Question: In my rails app, styled with bootstrap3, I decided to switch Slim instead of existing ERB. While I was converting erb view files to slim, I've noticed that styles of navbar links were disappeared.
'''
# app/views/layouts/_navbar.html.slim
nav.navbar.navbar-default
.container
.navbar-header.navbar-left
button(type="button" class="navbar-toggle" data-toggle="collapse" data-target="#bs-navbar-collapse")
span.sr-only Toggle navigation
span.icon-bar
span.icon-bar
span.icon-bar
a.navbar-brand href="/" Foody
.collapse.navbar-collapse.navbar-right#bs-navbar-collapse
ul.nav.navbar-nav
- if user_signed_in?
li = link_to current_user.email, edit_user_registration_path
li = link_to 'New Recipe', new_recipe_path
li = link_to 'Sign Out', destroy_user_session_path, method: :delete, confirm: "Are you sure?"
- else
li = link_to 'Sign In', new_user_session_path
li = link_to 'Sign Up', new_user_registration_path
span.clearfix
'''
Here is the original file I've converted from:
'''
# app/views/layouts/_navbar.html.erb
<nav class="navbar navbar-default" role="navigation">
<div class="container">
<div class="navbar-header navbar-left">
<button type="button" class="navbar-toggle" data-toggle="collapse" data-target="#bs-navbar-collapse">
<span class="sr-only">Toggle navigation</span>
<span class="icon-bar"></span>
<span class="icon-bar"></span>
<span class="icon-bar"></span>
</button>
<a class="navbar-brand" href="/">Foody</a>
</div>
<div class="collapse navbar-collapse navbar-right" id="bs-navbar-collapse">
<ul class="nav navbar-nav">
<% if user_signed_in? %>
<li><%= link_to current_user.email, edit_user_registration_path %></li>
<li><%= link_to 'New Recipe', new_recipe_path %></li>
<li><%= link_to 'Sign Out', destroy_user_session_path, method: :delete, confirm: "Are you sure?" %></li>
<% else %>
<li><%= link_to 'Sign In', new_user_session_path %></li>
<li><%= link_to 'Sign Up', new_user_registration_path %></li>
<% end %>
</ul>
</div>
<span class="clearfix"></span>
</div>
</nav>
'''
Here's the result both normal & responsive modes

Here's output (sorry for complexitie)
'''
<div class="collapse navbar-collapse navbar-right" id="bs-navbar-collapse">
<ul class="nav navbar-nav"></ul><li><a href="/users/sign_in">Sign In</a></li>
<li><a href="/users/sign_up">Sign Up</a></li><span class="clearfix"></span>
'''
Where did I do wrong?
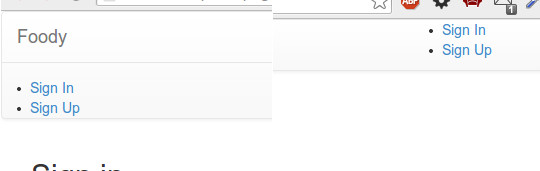
Answer: Indentation failure bagan after 'ul.nav.navbar-nav' caused the problem. Need more practice for Slim. Special thanks for Graeme!
'''
nav.navbar.navbar-default
div.container
div.navbar-header.navbar-left
button(type="button" class="navbar-toggle" data-toggle="collapse" data-target="#bs-navbar-collapse")
span.sr-only Toggle navigation
span.icon-bar
span.icon-bar
span.icon-bar
a.navbar-brand href="/" Foody
div.collapse.navbar-collapse.navbar-right#bs-navbar-collapse
ul.nav.navbar-nav
- if user_signed_in?
li = link_to current_user.email, edit_user_registration_path
li = link_to 'New Recipe', new_recipe_path
li = link_to 'Sign Out', destroy_user_session_path, method: :delete, confirm: "Are you sure?"
- else
li = link_to 'Sign In', new_user_session_path
li = link_to 'Sign Up', new_user_registration_path
span.clearfix
'''